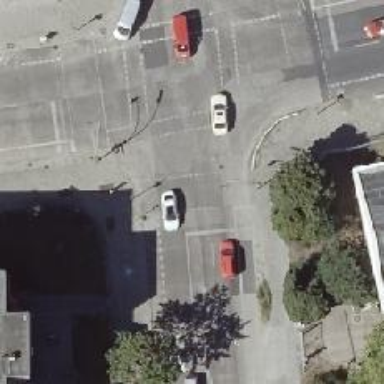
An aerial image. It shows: Road crossing with traffic signals.